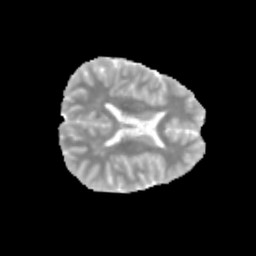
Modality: MD
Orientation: axial
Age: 11
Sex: male
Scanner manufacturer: siemens
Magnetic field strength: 3 T
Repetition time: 3.8 s
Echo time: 0.07 s